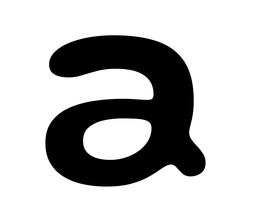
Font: Gluten_Medium